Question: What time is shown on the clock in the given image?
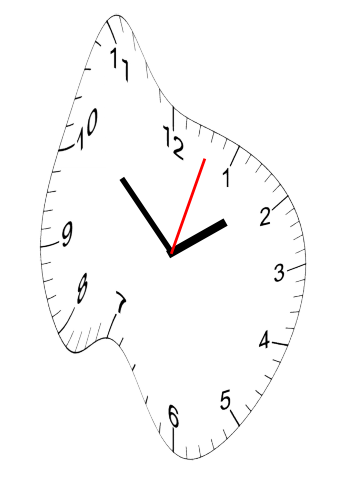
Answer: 01:52:03